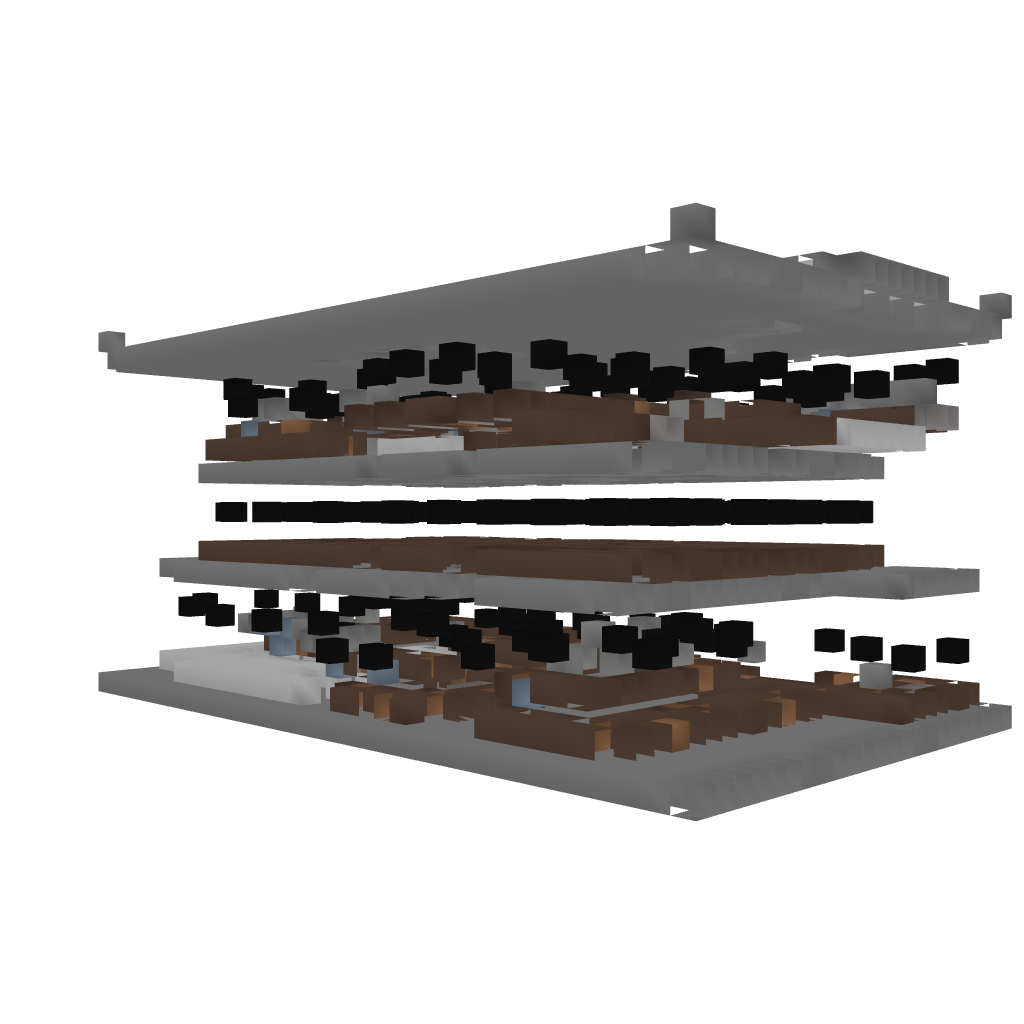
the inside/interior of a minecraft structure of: Graveyard Dungeon